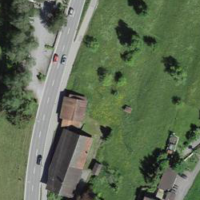
EUNIS habitat code: 55
Species observed at this site:
Juglans regia